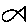
Label: fish